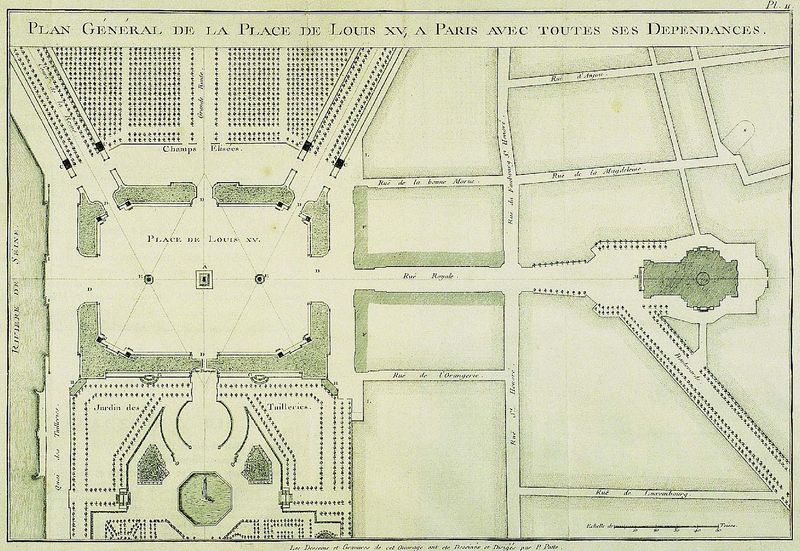
Titel: Place Louis XV. in Paris (heute Place de la Concorde)
Künstler: Ange-Jacques Gabriel
Standort: Paris, Place de la Concorde (EU - F)
Schlagwörter: wasser, frankreich, paris, gebäude, park, weg, büsche, gebüsch, wege, wiesen, pflanzen, brunnen, garten, ansicht, platz, seine, straßen, geometrisch, karte, plan, bepflanzung, achteck, grundriss, palais, aufriss, schlosspark, stadtplan, schlossgarten, palis, ludwig xv., place de louis xv, place de louie xv, louis xv., platz ludwig des xv., gelände aufnahme